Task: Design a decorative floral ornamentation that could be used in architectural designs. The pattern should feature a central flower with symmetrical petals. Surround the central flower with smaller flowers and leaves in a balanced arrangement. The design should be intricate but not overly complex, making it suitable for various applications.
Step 1049:
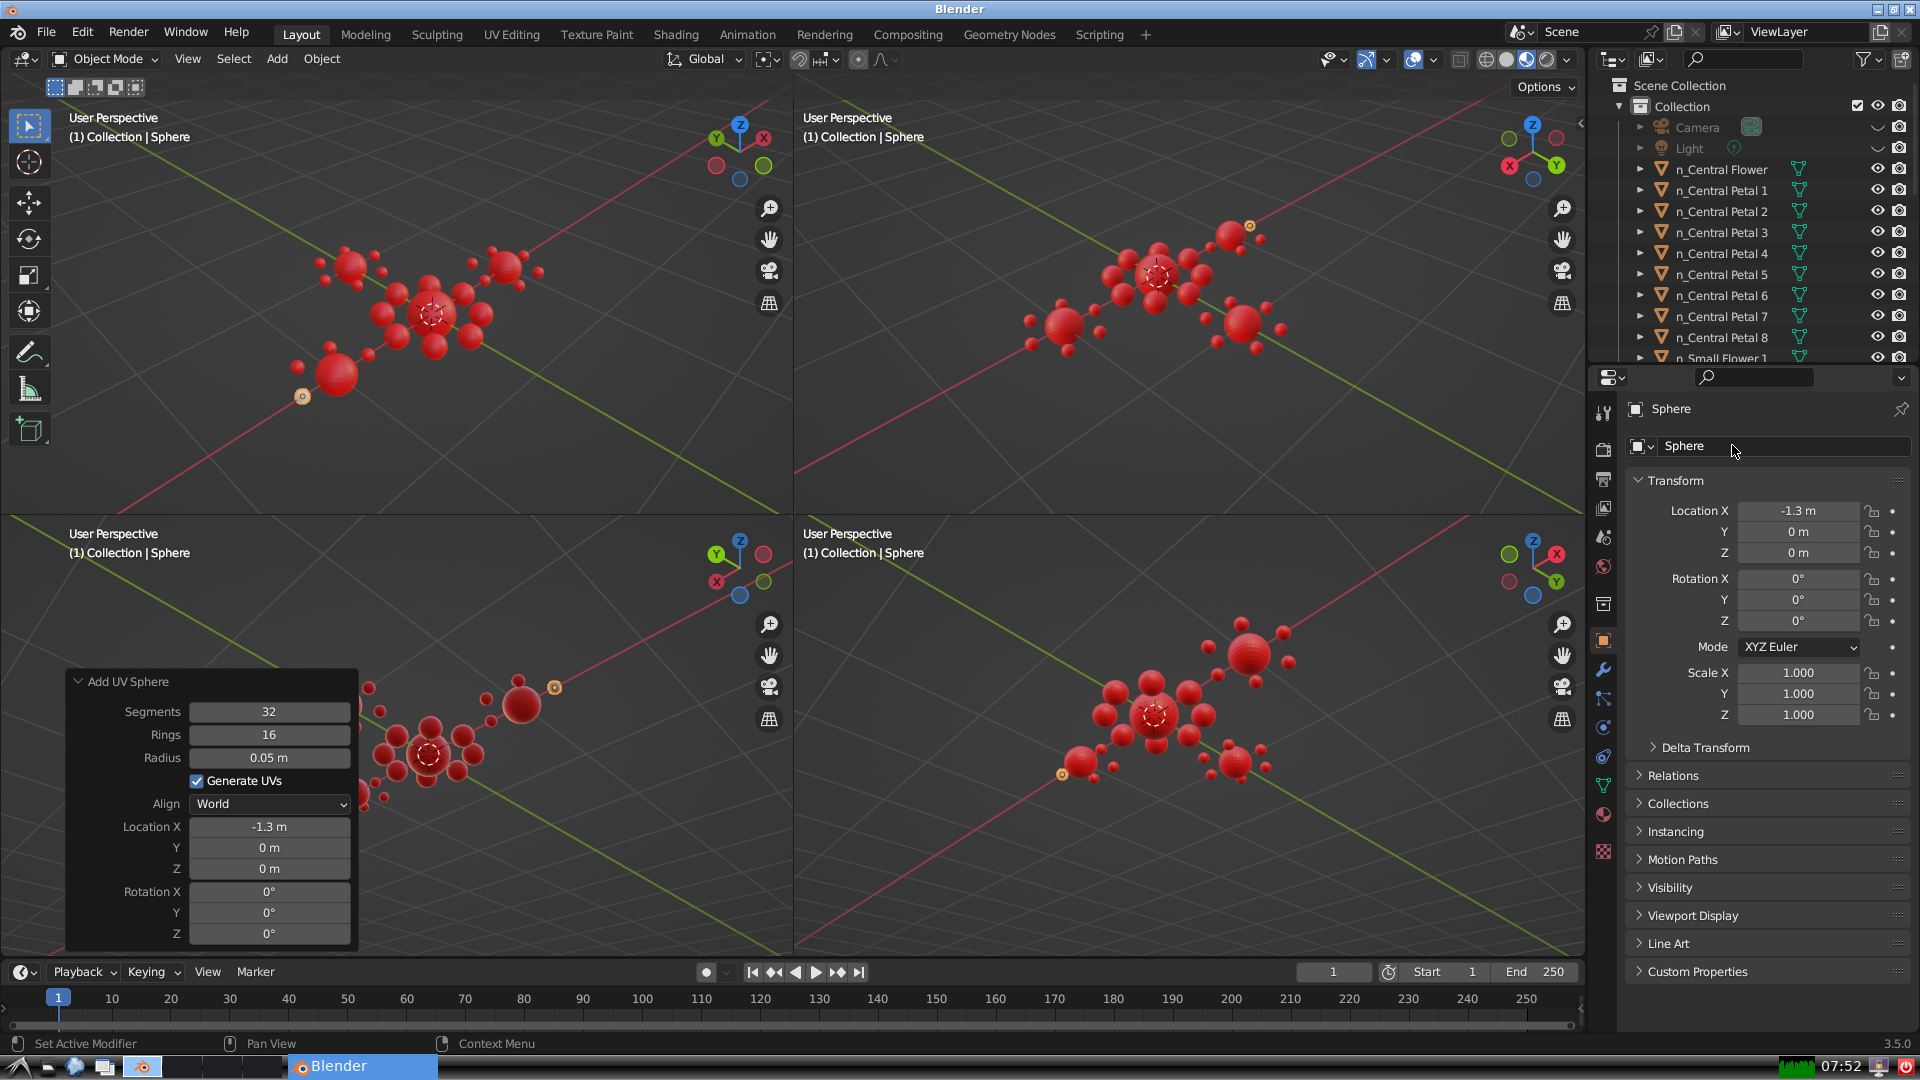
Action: click: no